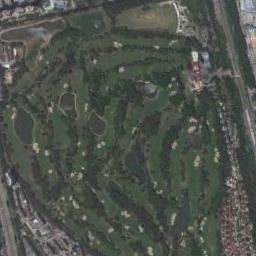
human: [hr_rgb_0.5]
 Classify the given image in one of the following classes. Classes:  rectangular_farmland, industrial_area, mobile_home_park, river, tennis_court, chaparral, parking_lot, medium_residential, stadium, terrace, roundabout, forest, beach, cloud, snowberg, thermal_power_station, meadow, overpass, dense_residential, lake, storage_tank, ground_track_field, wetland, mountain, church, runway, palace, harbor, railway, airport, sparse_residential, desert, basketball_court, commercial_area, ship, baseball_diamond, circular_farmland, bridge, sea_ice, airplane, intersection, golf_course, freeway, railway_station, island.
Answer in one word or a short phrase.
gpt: golf_course